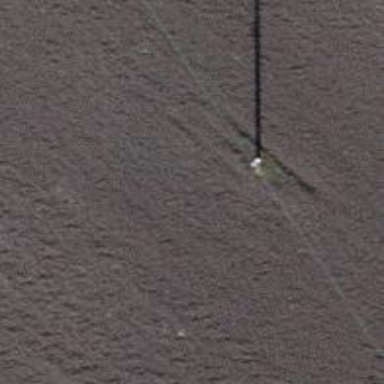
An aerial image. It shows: Power pole.